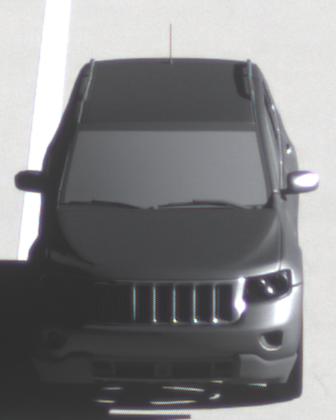
Make: Jeep
Model: Grand Cherokee
Detailed model: WK2
Model produced from: 2010
Model produced until: 2021
Doors: 5
Color: gray
Road condition: dry road
Daytime: morning or afternoon
Contrast: high contrast